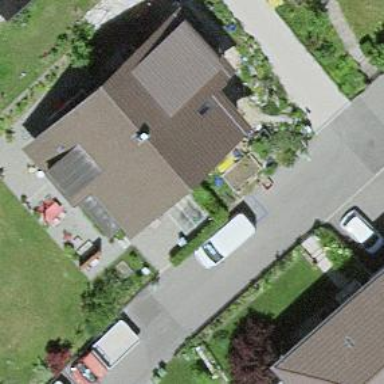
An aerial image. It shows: House with skillion roof shape.